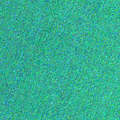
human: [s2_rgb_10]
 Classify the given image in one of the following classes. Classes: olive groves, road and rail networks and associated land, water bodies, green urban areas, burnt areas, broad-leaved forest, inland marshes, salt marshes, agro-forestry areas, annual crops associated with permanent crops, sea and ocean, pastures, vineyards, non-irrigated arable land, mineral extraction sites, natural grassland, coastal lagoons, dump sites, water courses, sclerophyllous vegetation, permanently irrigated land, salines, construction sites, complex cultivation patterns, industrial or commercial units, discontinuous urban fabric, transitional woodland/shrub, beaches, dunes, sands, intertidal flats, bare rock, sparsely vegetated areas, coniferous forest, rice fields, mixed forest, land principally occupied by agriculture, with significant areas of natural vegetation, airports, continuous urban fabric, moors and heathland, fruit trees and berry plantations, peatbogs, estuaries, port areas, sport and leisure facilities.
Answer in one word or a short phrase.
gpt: sea and ocean